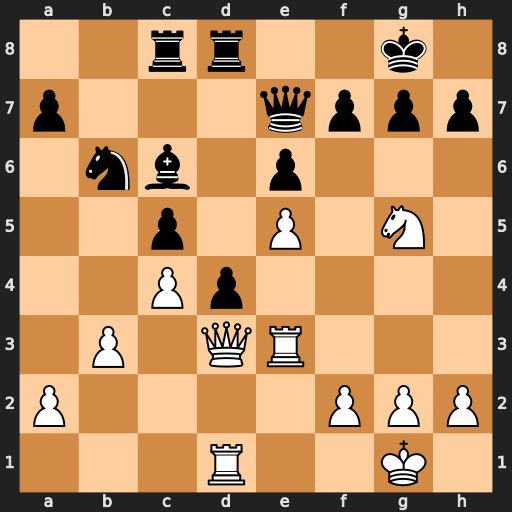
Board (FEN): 2rr2k1/p3qppp/1nb1p3/2p1P1N1/2Pp4/1P1QR3/P4PPP/3R2K1
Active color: w
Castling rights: -
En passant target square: -
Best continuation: Qxh7+ Kf8 Qh8#